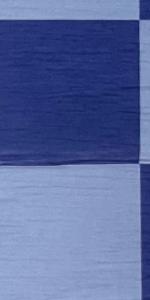
Label: Empty